Question: What is the measurement shown in the image?
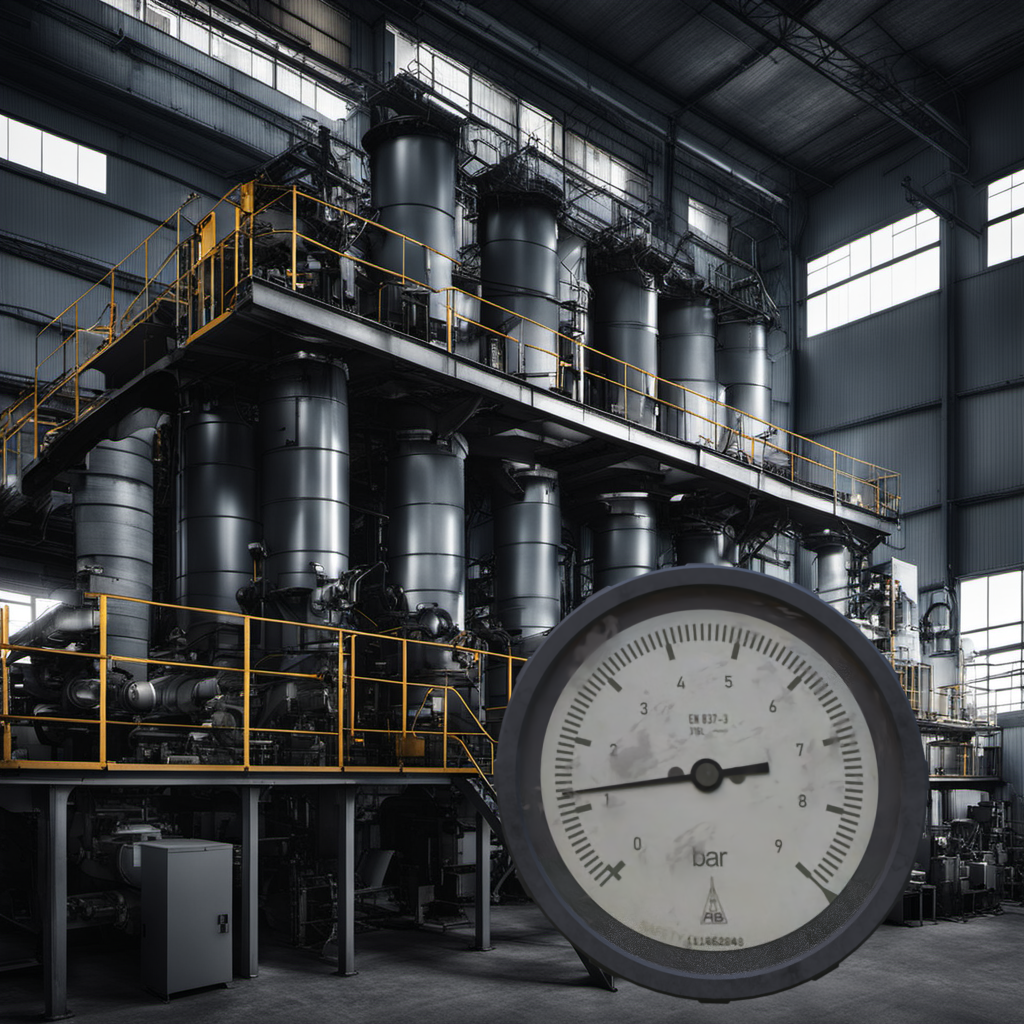
Answer: The result is 1.29
Question: What is the range of the measurement shown in the image?
Answer: The range is from 0 to 9
Question: What is the minimum and maximum value of this measurement?
Answer: The minimum value is 0 and the maximum value is 9